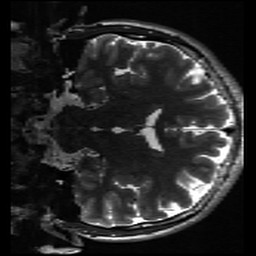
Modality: inplaneT2
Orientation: coronal